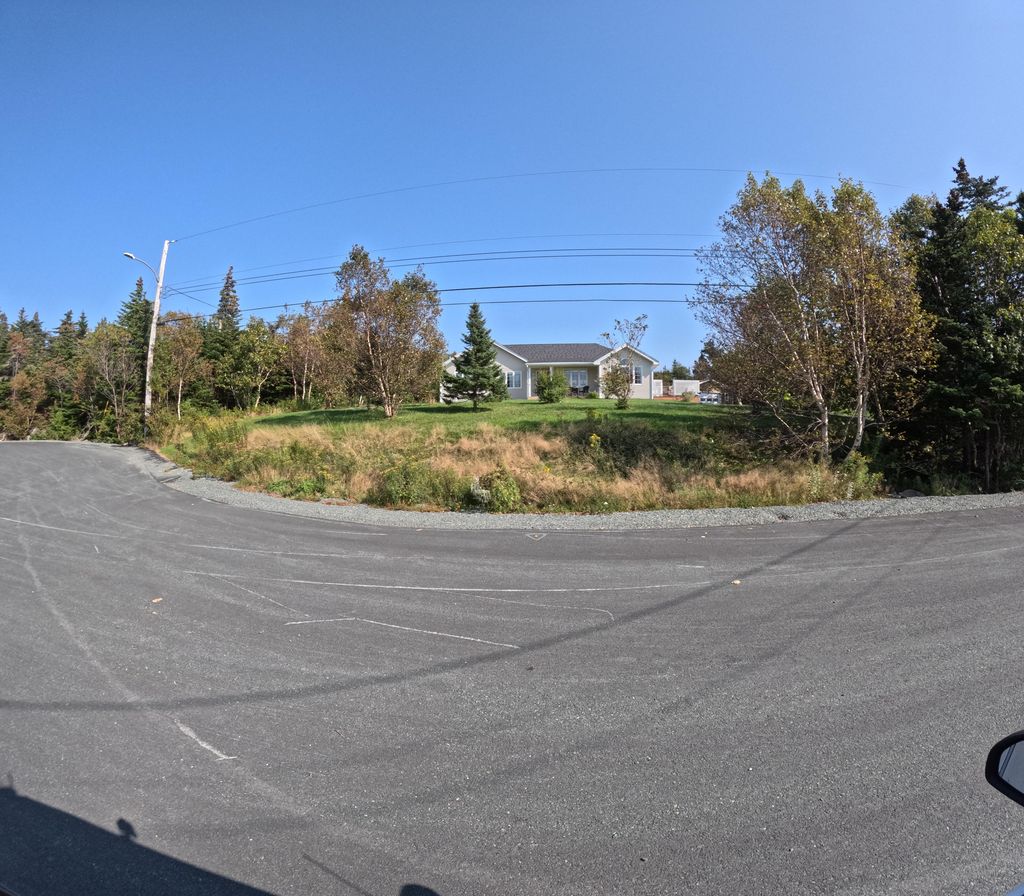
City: st_johns